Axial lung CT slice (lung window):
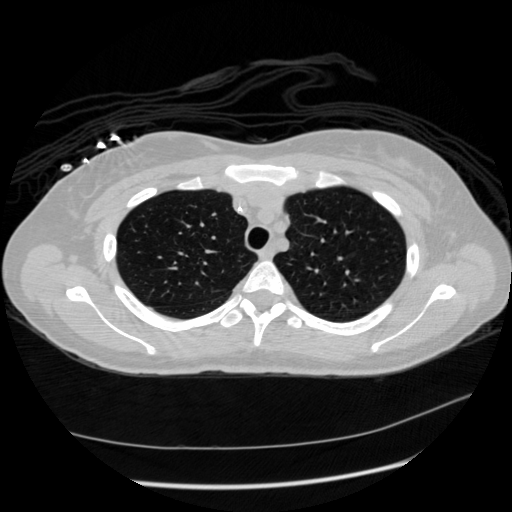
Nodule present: no